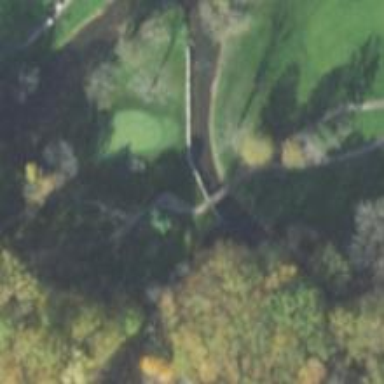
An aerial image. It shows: Service road that includes bridge over golf cart path.